Interaction volume radius: 5 \u00c5
Interaction volume height: 10 \u00c5
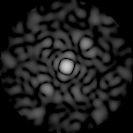
Disorder parameter: 0.8816